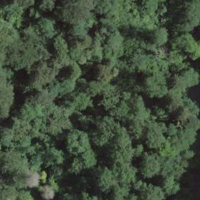
EUNIS habitat code: 41
Species observed at this site:
Lamium purpureum